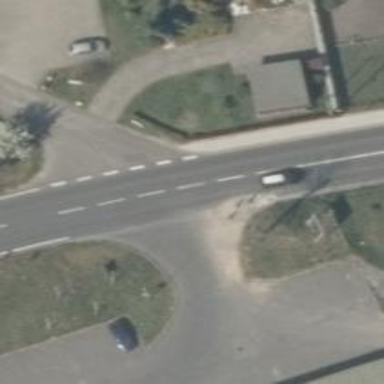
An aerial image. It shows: Stop road.